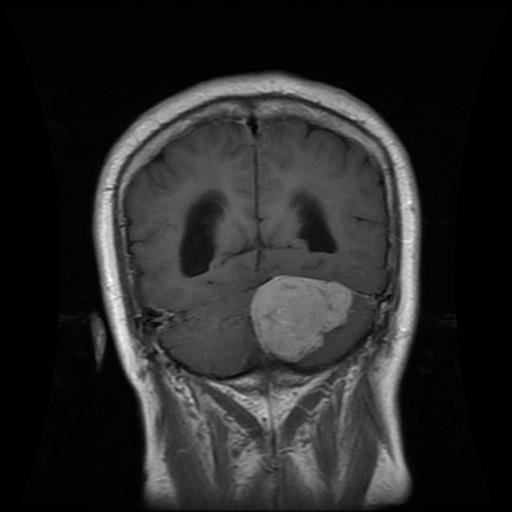
Label: meningioma